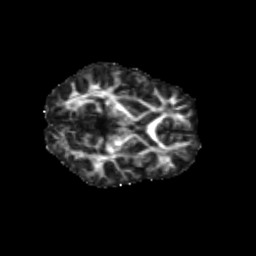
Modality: FA
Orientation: axial
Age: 10
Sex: male
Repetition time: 9.512 s
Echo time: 0.089 s